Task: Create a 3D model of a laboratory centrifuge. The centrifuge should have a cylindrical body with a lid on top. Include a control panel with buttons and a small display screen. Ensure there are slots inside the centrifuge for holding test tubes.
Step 480:
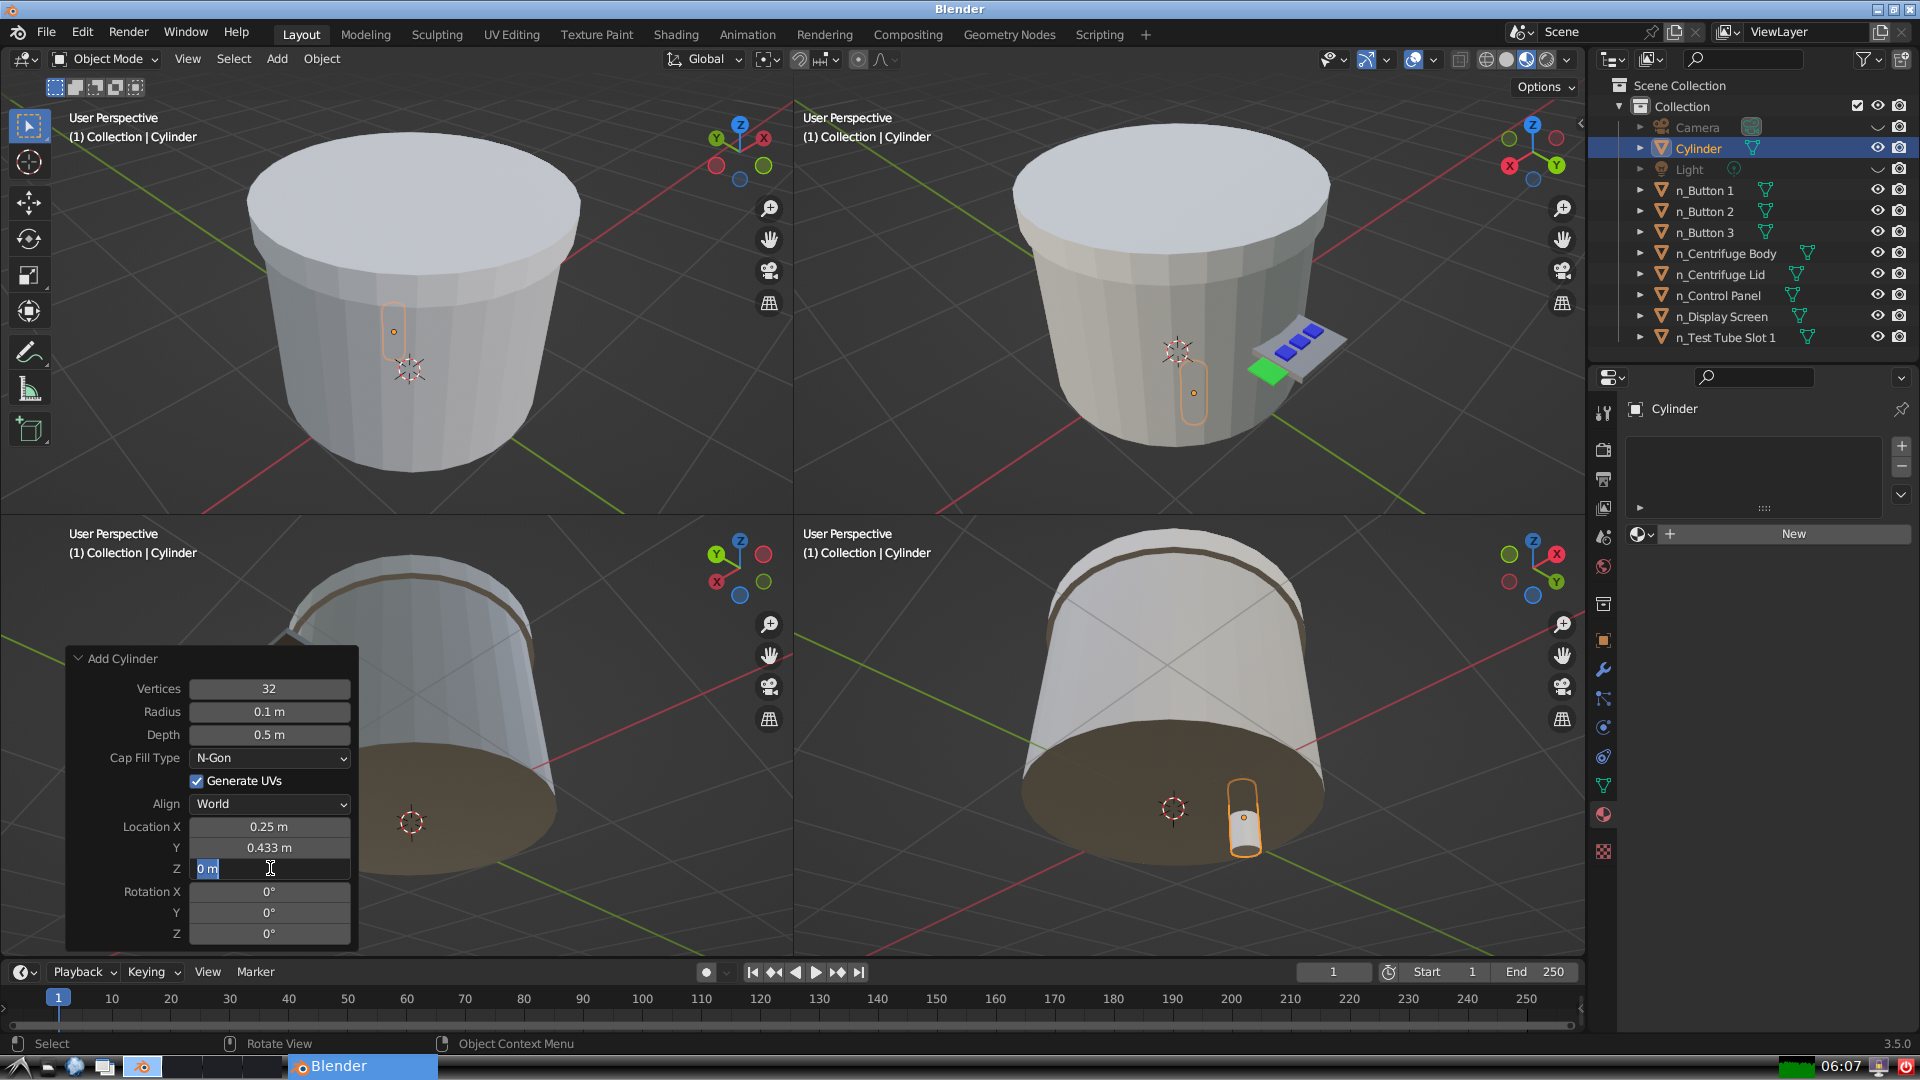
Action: input_text: 0.25